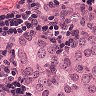
Metastatic tissue present: yes